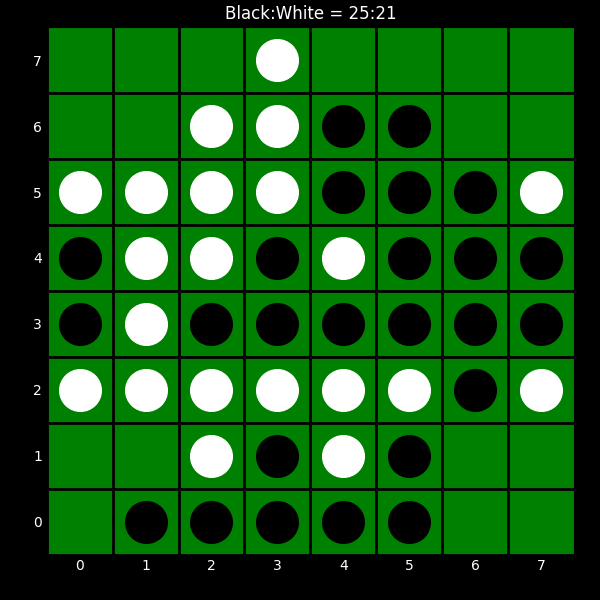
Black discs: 25
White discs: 21